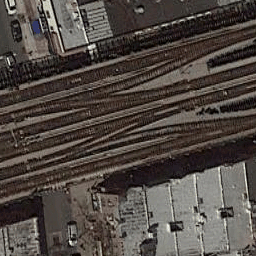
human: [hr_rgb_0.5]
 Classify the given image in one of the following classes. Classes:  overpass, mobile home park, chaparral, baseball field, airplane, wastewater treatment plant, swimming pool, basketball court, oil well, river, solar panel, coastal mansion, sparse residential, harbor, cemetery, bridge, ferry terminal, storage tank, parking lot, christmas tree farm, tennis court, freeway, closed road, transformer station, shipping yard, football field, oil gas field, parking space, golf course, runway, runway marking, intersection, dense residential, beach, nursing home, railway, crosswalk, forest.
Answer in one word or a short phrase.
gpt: railway